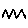
Label: zigzag